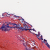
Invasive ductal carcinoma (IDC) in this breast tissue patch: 0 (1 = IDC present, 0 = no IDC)